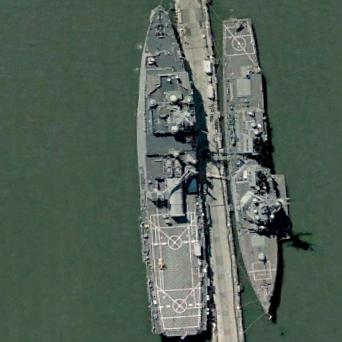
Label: combat